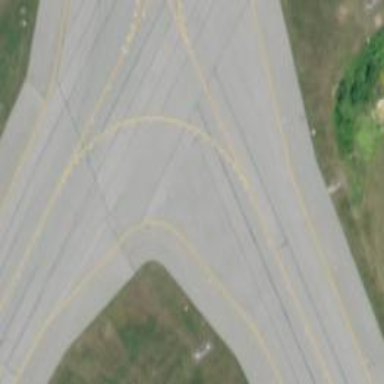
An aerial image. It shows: Image of taxiway at airport.